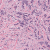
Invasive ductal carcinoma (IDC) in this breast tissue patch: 1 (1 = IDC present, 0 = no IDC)